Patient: sex M, age 34
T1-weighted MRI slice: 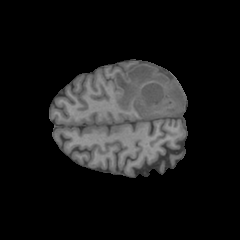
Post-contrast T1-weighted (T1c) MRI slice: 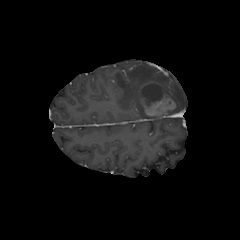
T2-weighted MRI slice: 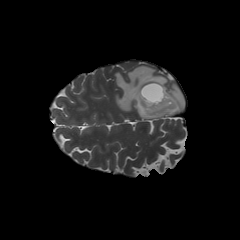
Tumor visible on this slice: yes
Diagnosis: Astrocytoma, IDH-mutant
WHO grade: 3